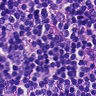
Metastatic tissue present: no